Field crop: maize
Growth stage: 2
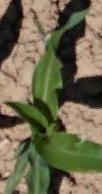
Species: maize